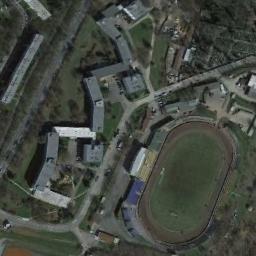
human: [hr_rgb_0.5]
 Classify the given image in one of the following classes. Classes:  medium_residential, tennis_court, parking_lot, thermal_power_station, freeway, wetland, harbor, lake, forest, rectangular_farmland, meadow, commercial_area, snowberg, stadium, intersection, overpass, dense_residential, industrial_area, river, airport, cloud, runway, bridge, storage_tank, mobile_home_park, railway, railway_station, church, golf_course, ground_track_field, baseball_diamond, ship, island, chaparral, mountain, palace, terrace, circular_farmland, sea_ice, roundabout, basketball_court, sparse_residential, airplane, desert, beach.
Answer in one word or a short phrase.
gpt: ground_track_field